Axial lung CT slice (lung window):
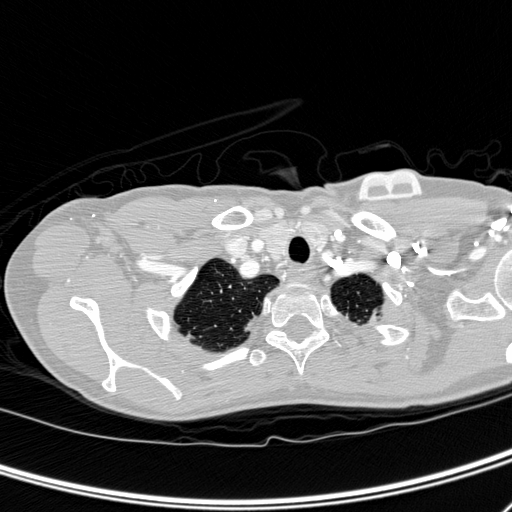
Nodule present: no